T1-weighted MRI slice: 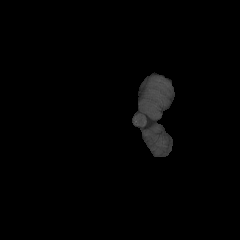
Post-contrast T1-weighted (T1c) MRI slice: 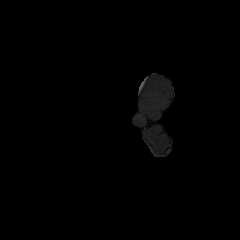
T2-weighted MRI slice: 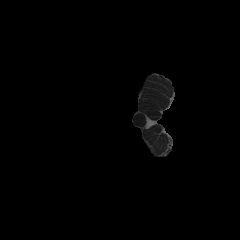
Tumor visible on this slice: no